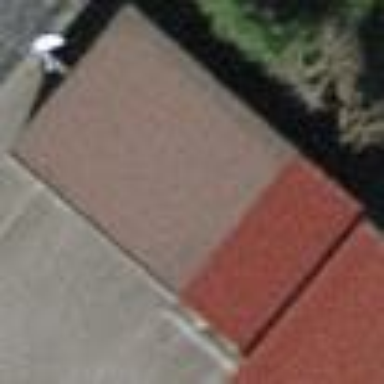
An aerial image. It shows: Garage building.